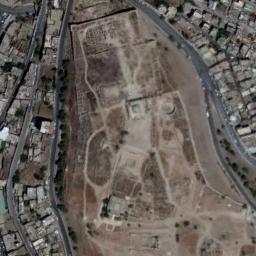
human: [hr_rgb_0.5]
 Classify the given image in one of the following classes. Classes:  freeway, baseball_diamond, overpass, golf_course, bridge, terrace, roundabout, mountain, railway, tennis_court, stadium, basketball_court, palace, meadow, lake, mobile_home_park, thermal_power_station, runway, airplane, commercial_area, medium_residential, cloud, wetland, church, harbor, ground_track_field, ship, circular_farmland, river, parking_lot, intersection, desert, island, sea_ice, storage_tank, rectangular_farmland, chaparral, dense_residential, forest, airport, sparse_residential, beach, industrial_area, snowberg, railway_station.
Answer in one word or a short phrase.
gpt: palace